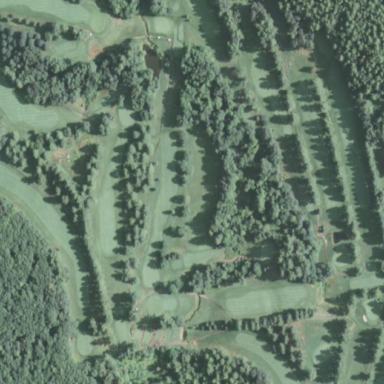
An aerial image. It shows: Golf course surrounded by greenery.